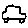
Label: car